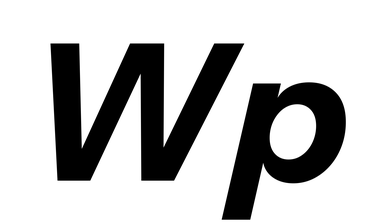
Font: InstrumentSans-Italic_Bold_Italic